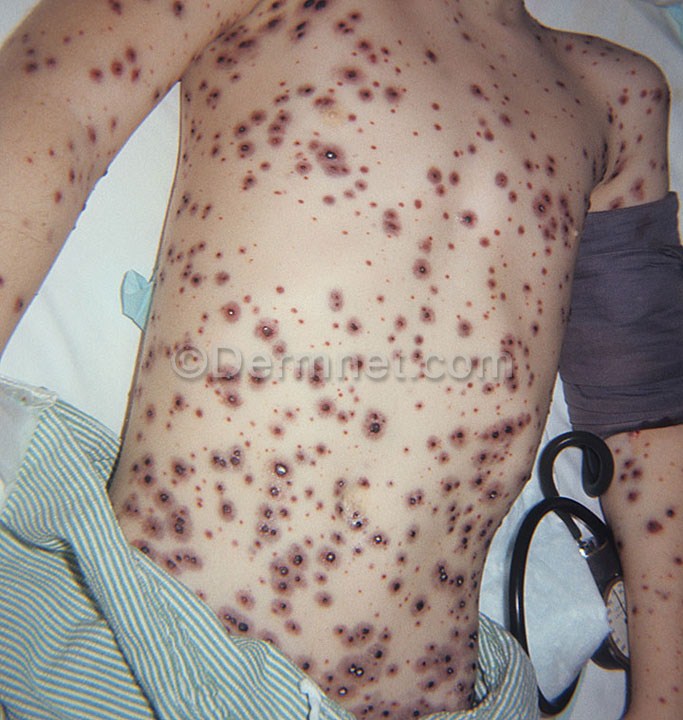
Disease: Warts Molluscum and other Viral Infections